Interaction volume radius: 5 \u00c5
Interaction volume height: 10 \u00c5
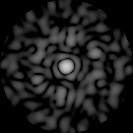
Disorder parameter: 0.8369